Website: bh-photo
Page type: address-validator
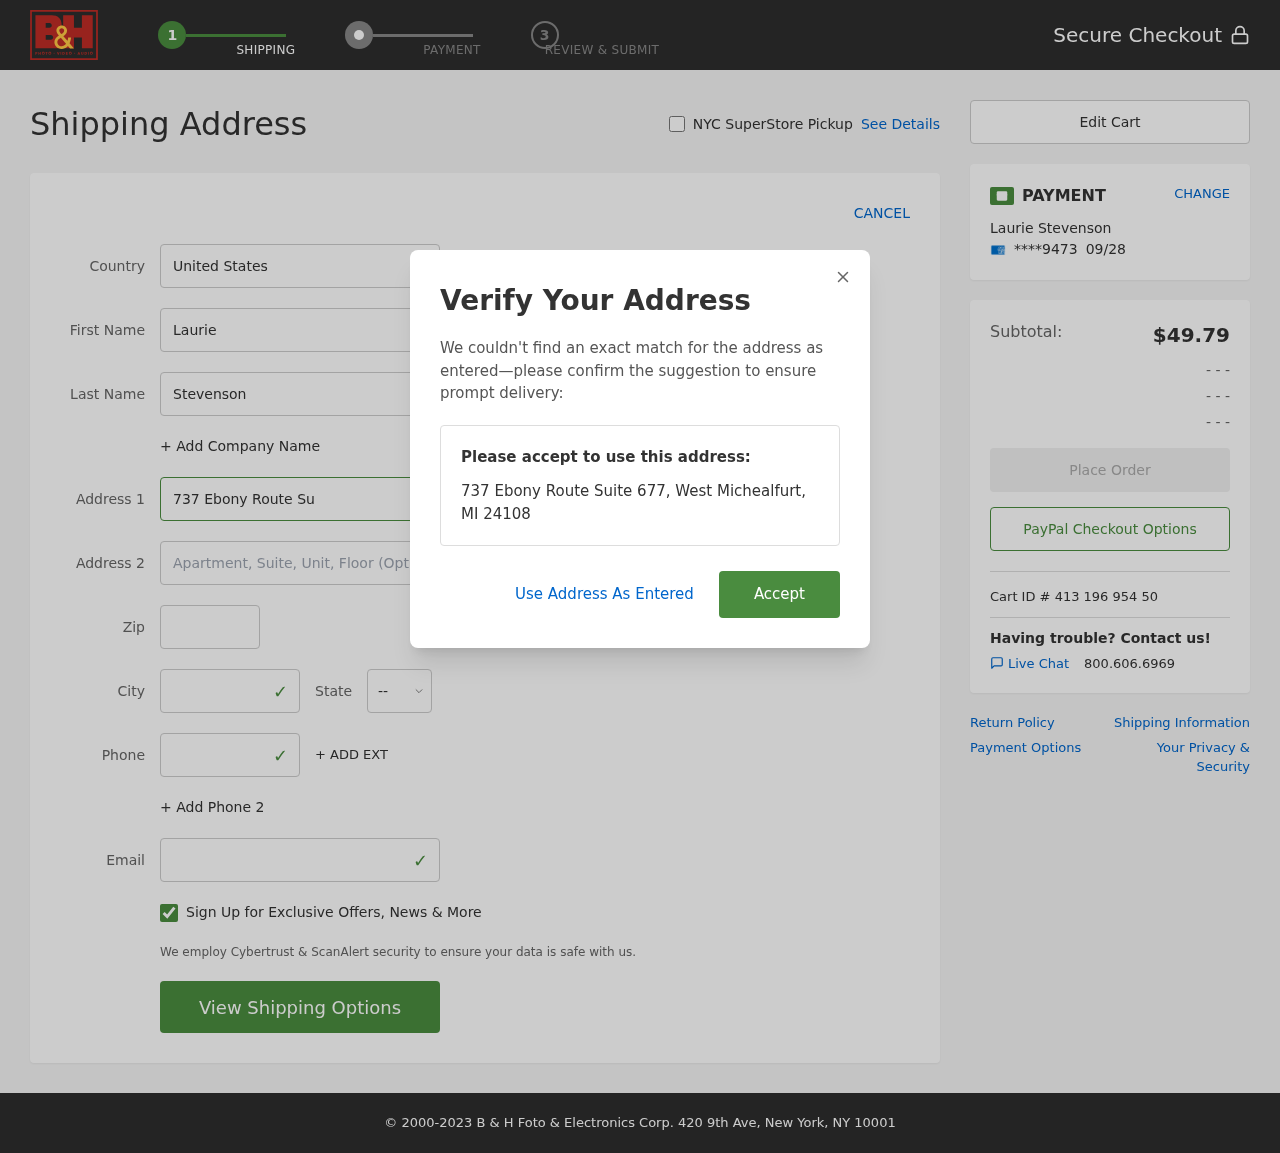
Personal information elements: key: PII_CARD_EXPIRY
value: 09/28
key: PII_CARD_LAST4
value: ****9473
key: PII_CITY
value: West Michealfurt
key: PII_COUNTRY
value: United States
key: PII_EMAIL
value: lstevenson@yahoo.com
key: PII_FIRSTNAME
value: Laurie
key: PII_FULLNAME
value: Laurie Stevenson
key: PII_LASTNAME
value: Stevenson
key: PII_PHONE
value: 5256827398
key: PII_POSTCODE
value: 24108
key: PII_STATE_ABBR
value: MI
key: PII_STREET
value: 737 Ebony Route Suite 677
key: PII_STREET2
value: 7601 Jones Harbors
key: PII_CITY_STATE_ZIP
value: West Michealfurt, MI 24108
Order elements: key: ORDER_SUBTOTAL
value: $49.79
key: ORDER_ID
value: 413 196 954 50